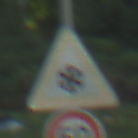
Verkehrszeichen: SchneeOderEisglaette
Zusatzzeichen unten: Geschwindigkeit50
Umgebung: Outdoor, Suburban
Tageszeit: SunriseSunset
Wetter: PartlyCloudy
Licht: Natural
Jahreszeit: NotSpecified
Kontrast: MediumContrast